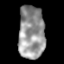
Tissue: lung
Cell type: T cells
Senescence score: 0.2062
Nuclear area (px): 1362
Mean DAPI intensity: 150.318